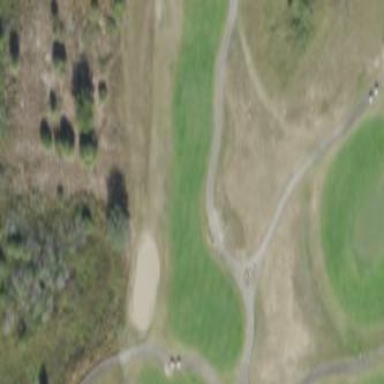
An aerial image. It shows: Rough area on grassy golf course.